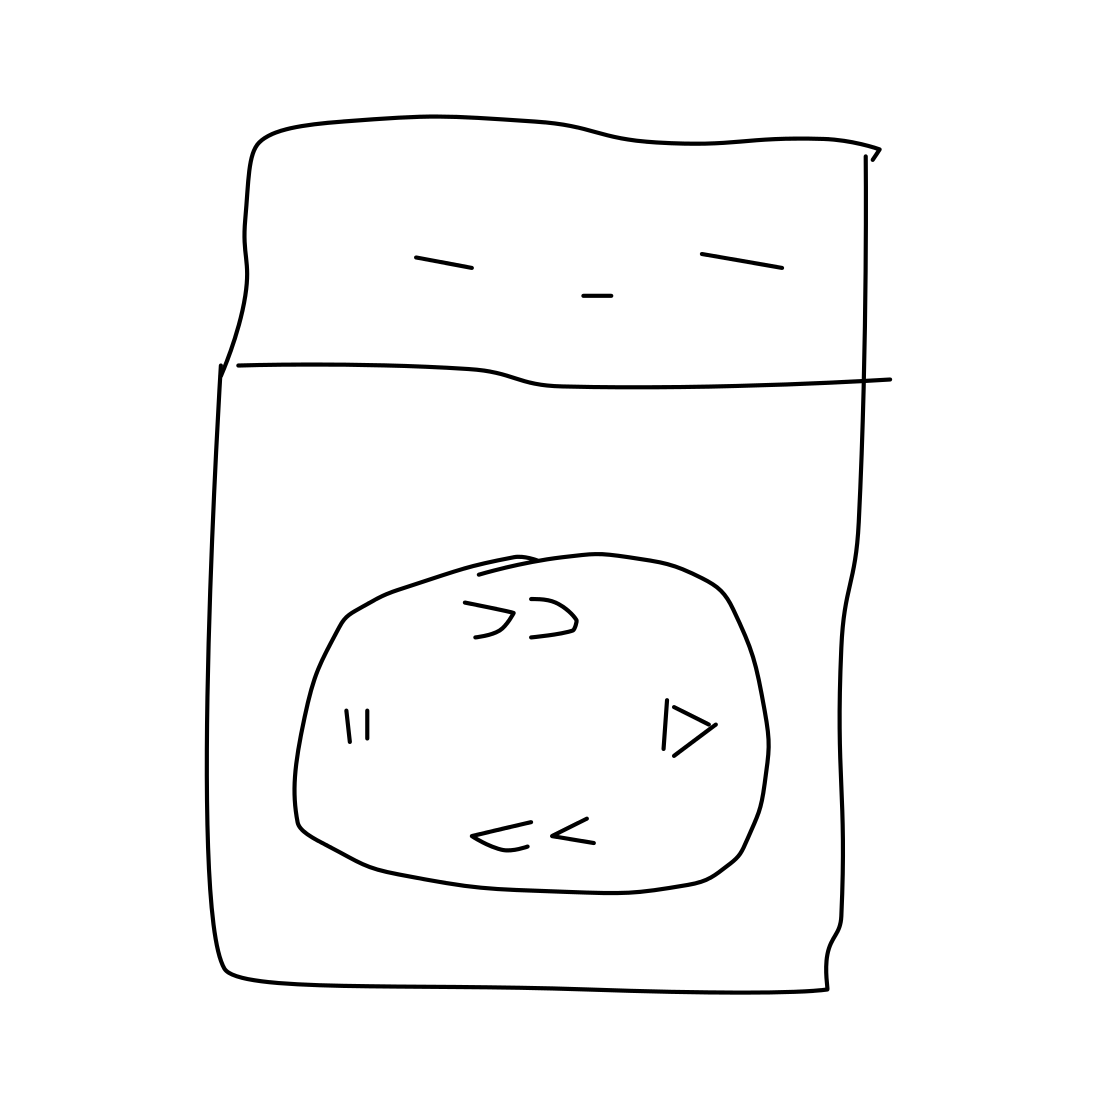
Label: ipod